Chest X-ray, PA view. Patient: 35 years old, sex F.
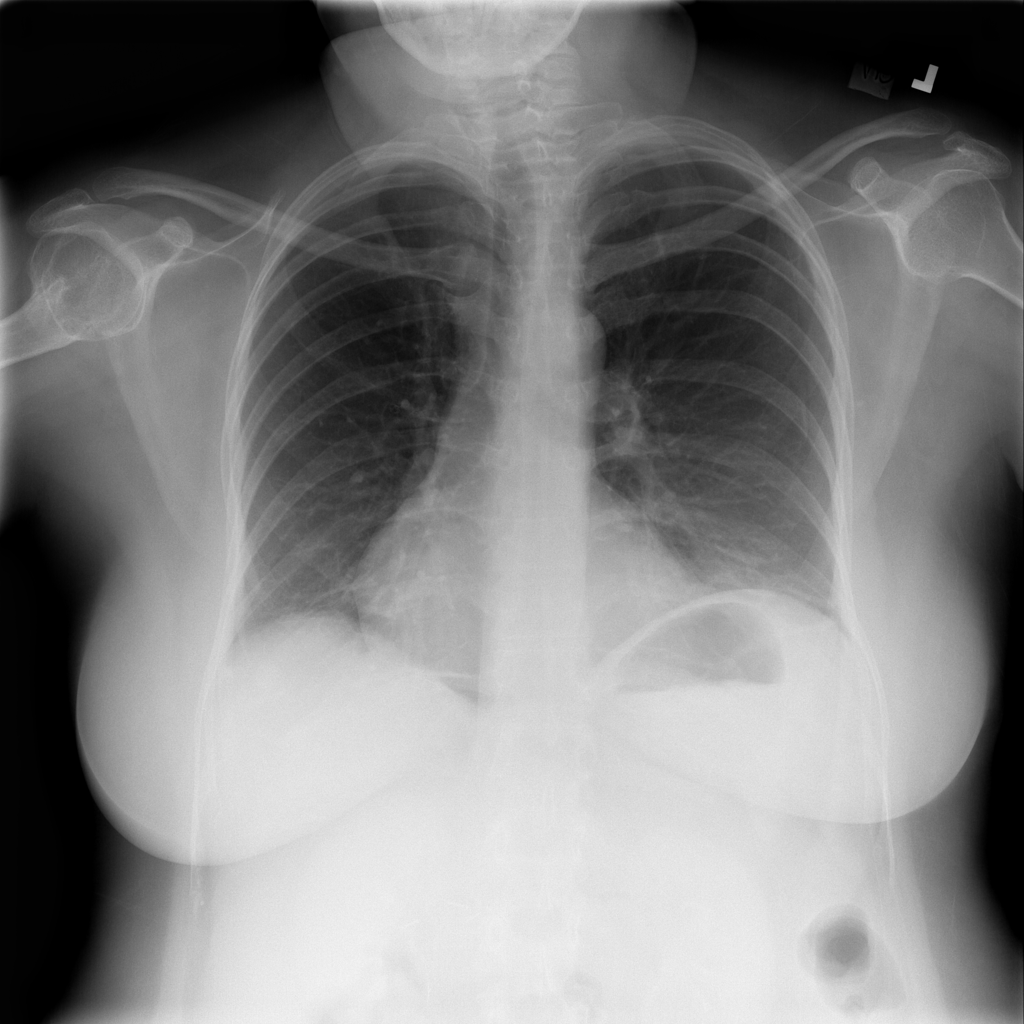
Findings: Atelectasis